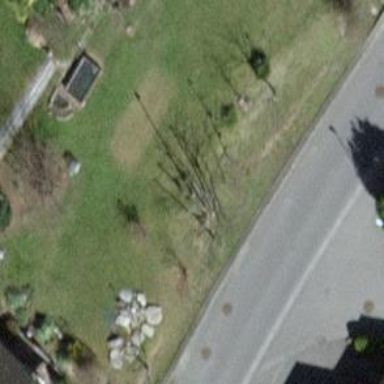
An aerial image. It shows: Single tag "natural: tree."